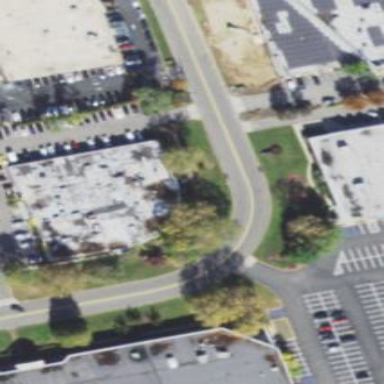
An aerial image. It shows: Commercial building.